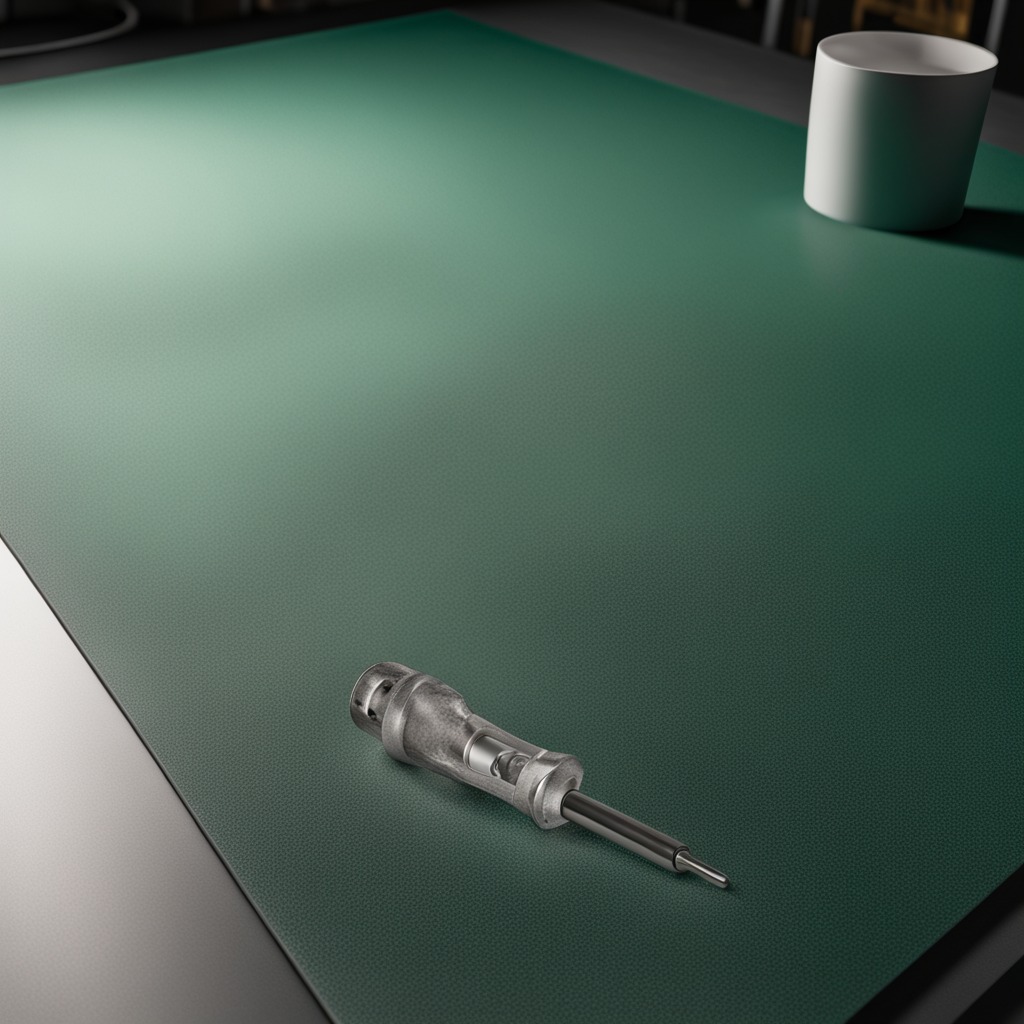
A screwdriver lying on a clean granite tabletop covered with a green rubber mat inside a workshop under bright overhead lighting crisp shadows high clarity worn but beneath the mat